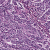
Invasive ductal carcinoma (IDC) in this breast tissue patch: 1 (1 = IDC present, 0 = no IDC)